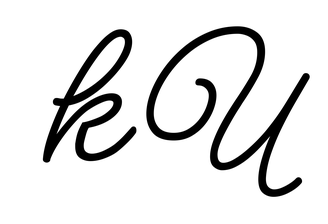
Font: MeowScript-Regular